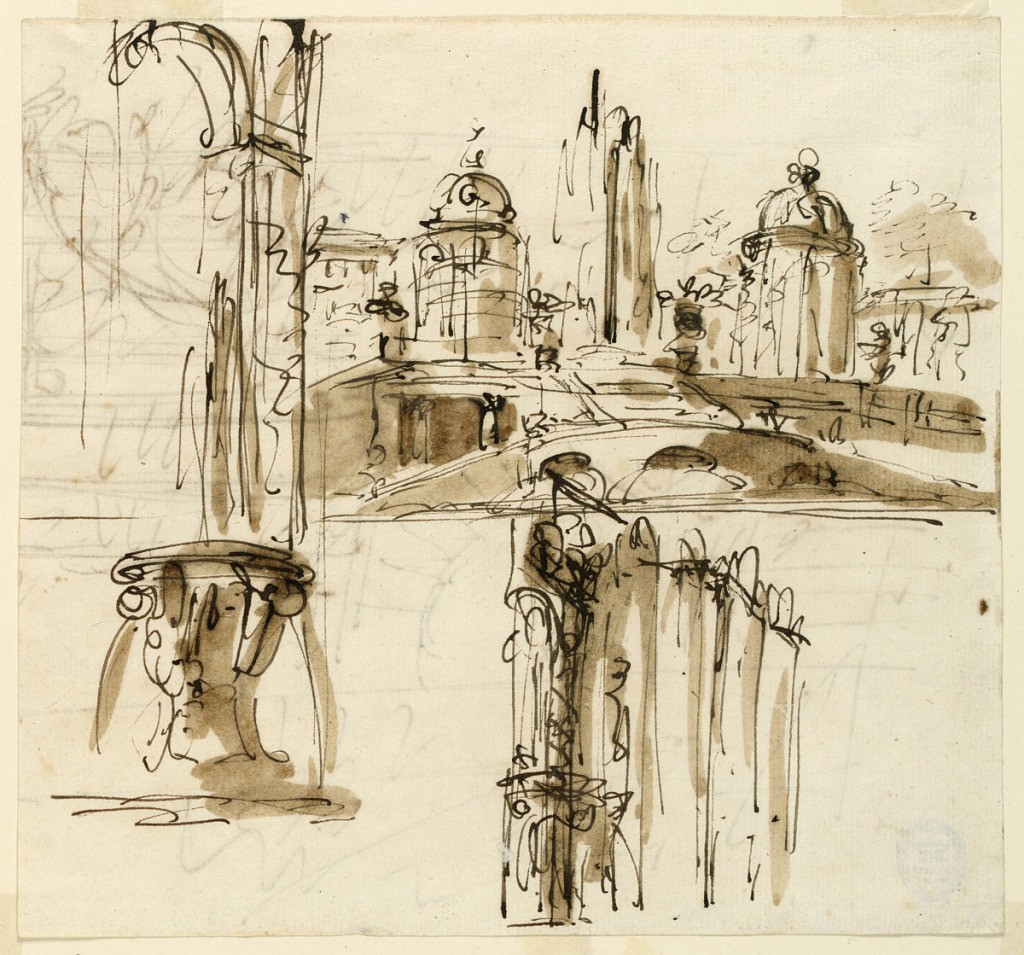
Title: Backdrop of stage setting
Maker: Giuseppe Barberi, Italian, 1746–1809
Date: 1746–1809
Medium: Pen and brown ink, brush and brown wash on off-white laid paper
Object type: Drawing
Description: Backdrop of stage setting.